Field crop: maize
Growth stage: 2
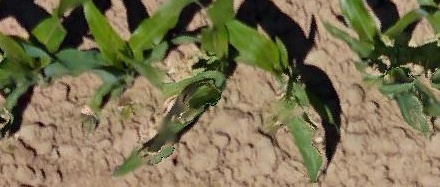
Species: maize